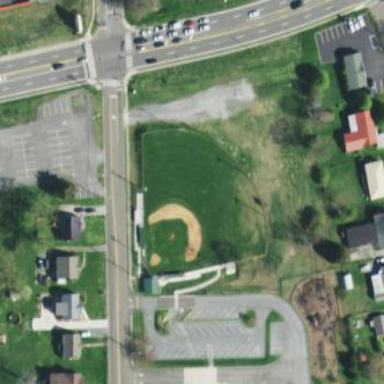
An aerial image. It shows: Baseball pitch for leisure land activities.